Question: Is it possible to sort the items on the board by name? It seems like they want to arrange themselves by their task number which isn't always useful...

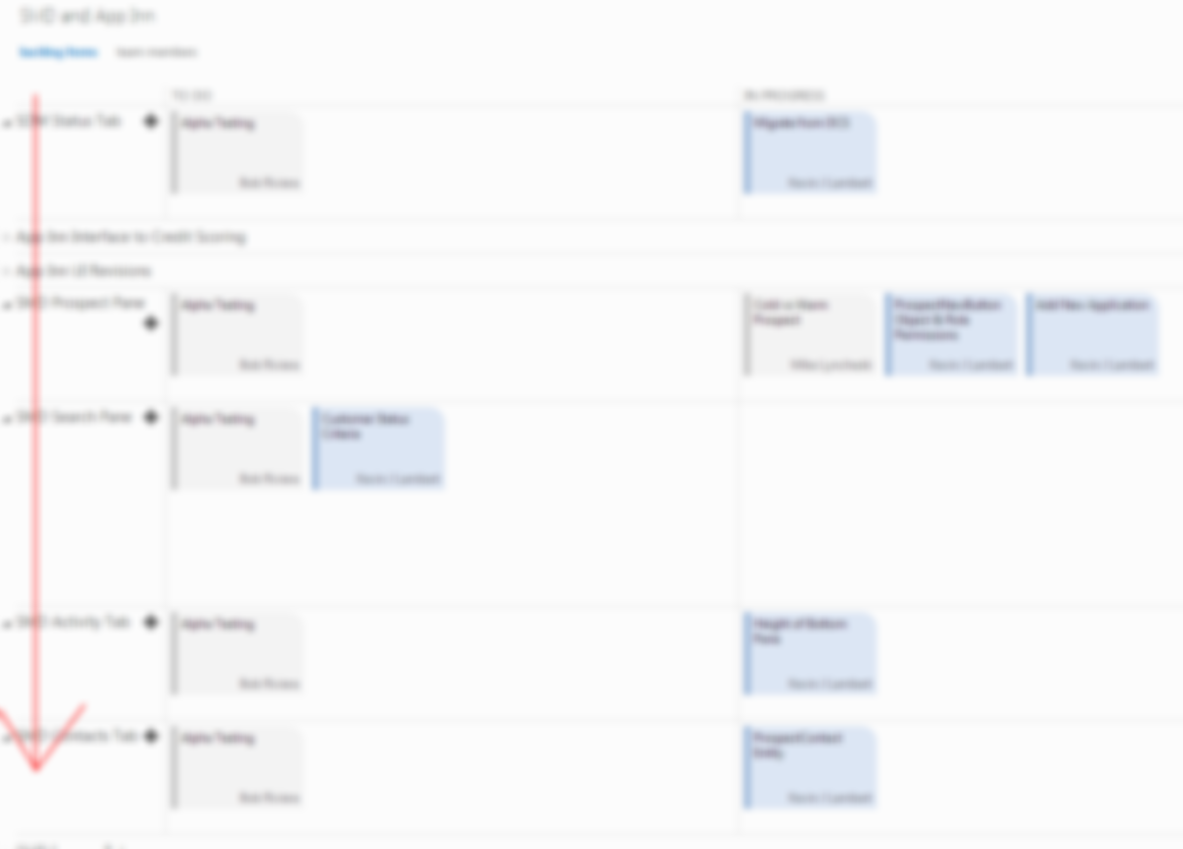
Answer: It seems that sorting within an iteration is driven by the value.

This is a partial ordering, since the value does not need to be unique.